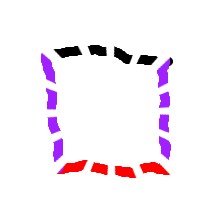
Shape: square